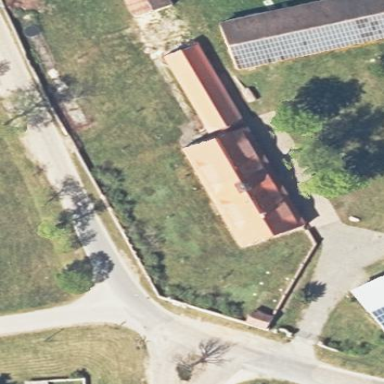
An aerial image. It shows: Beautiful church building.